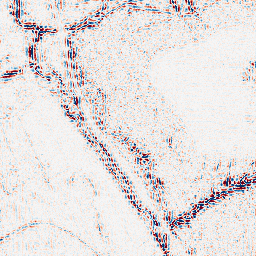
Category: wavelet
Decomposition family: wavelet_dwt
Decomposition parameters: wavelet: db4
level: 2
Upsampling method: fft_zeropad
Upsampling parameters: scale: 2
Upsampling scale: 2